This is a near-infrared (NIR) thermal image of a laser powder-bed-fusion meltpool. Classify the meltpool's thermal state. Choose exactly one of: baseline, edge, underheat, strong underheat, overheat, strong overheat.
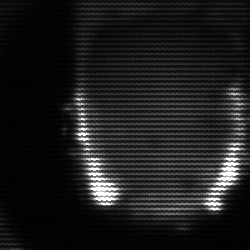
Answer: baseline